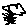
Label: tree